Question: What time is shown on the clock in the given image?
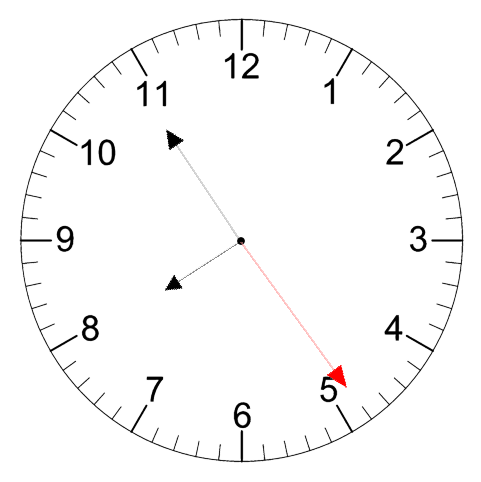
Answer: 07:54:24